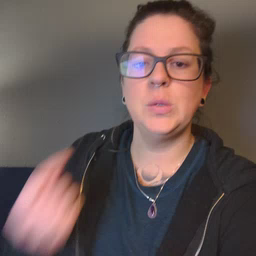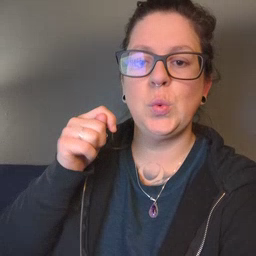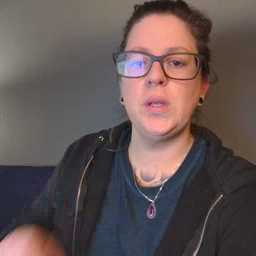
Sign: toy